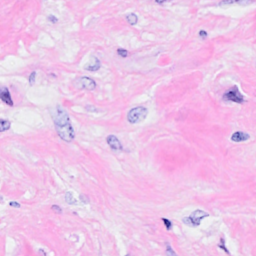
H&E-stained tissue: Breast